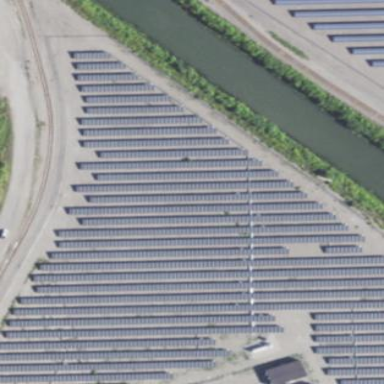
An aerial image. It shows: Solar photovoltaic power plant surrounded by fence.